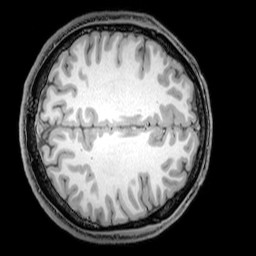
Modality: T1w
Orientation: axial
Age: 23
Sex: male
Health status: healthy
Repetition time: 0.081 s
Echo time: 0.037 s